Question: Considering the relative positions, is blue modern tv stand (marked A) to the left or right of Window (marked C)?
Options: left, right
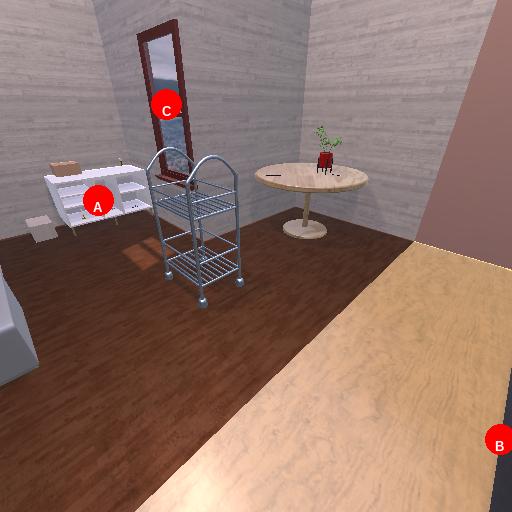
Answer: left